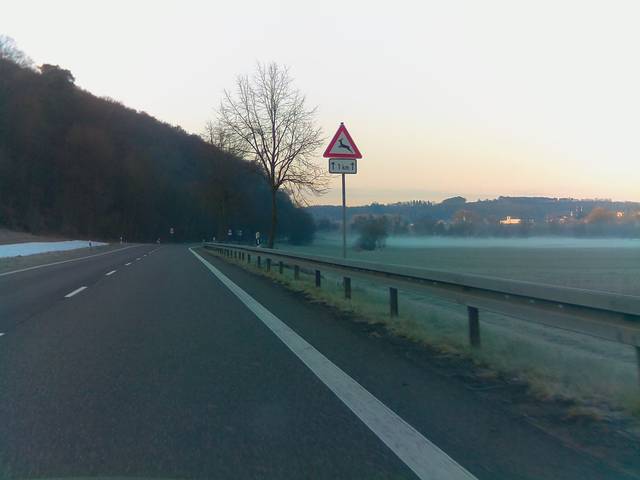
Region: Germany
Coordinates: 49.254, 7.281